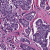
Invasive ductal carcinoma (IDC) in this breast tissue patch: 1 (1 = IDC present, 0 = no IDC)